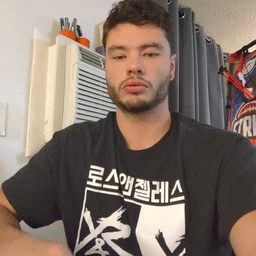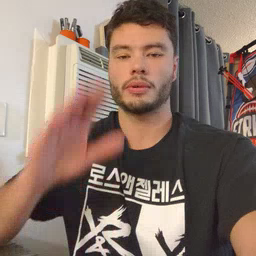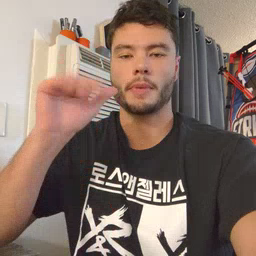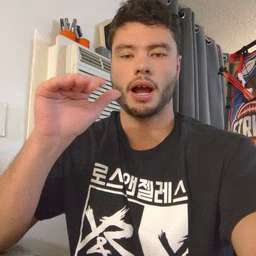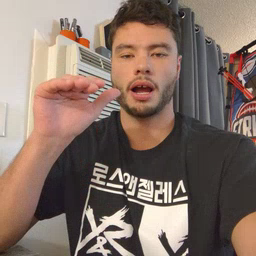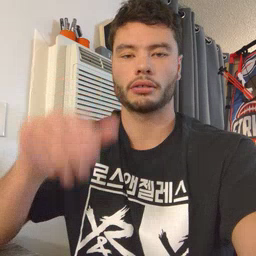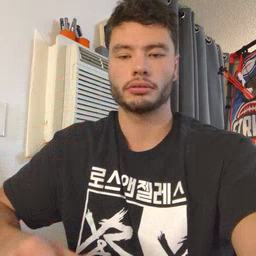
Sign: bye